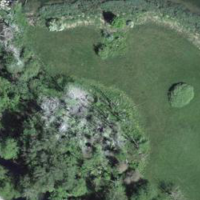
EUNIS habitat code: 23
Species observed at this site:
Phalacrocorax carbo
Rhamnus cathartica
Calopteryx virgo
Passer montanus